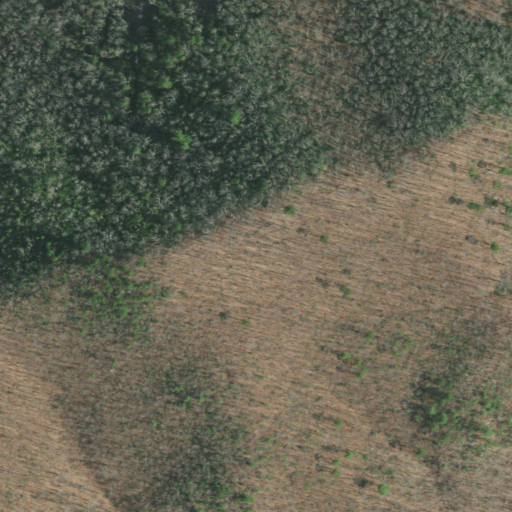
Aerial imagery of ridge(s) in Tennessee named Creek Ridge containing deciduous forest and mixed forest